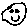
Label: smiley face